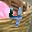
Label: 4